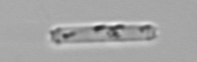
Label: Cerataulina_pelagica